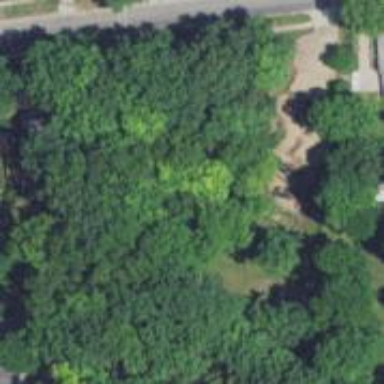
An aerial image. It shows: Park.